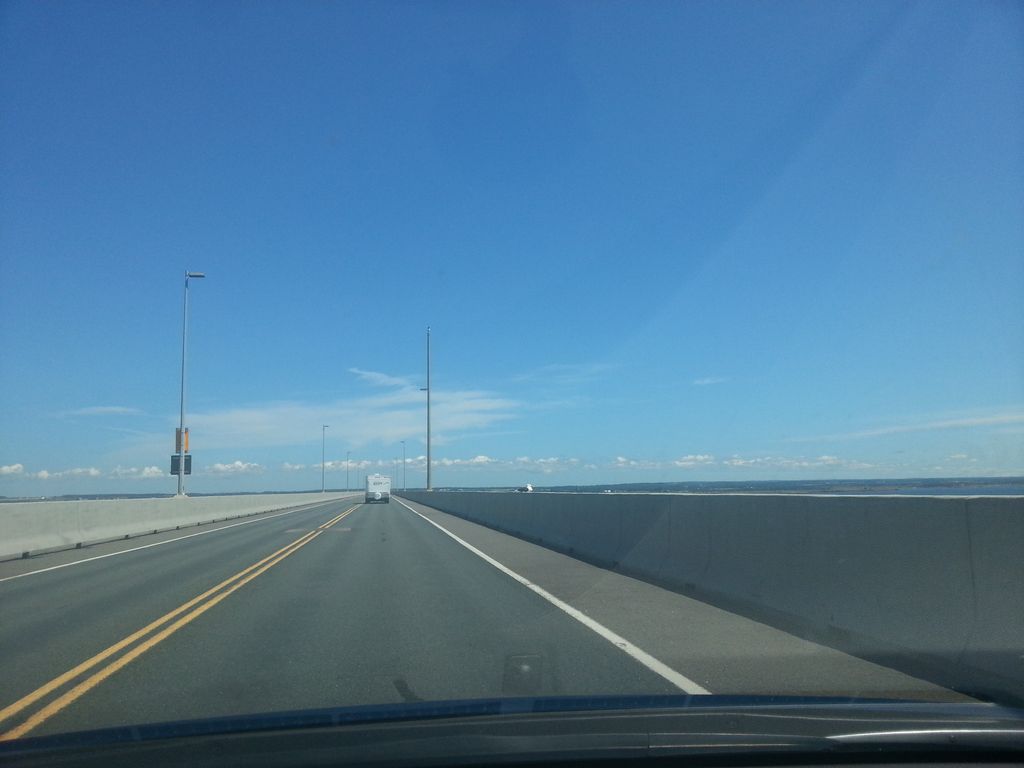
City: charlottetown